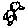
Label: bird